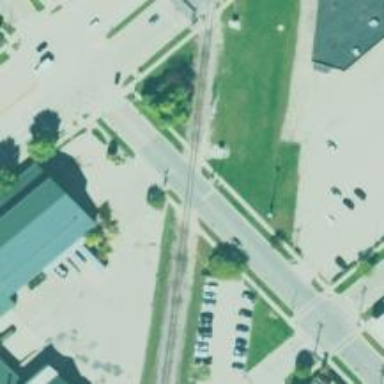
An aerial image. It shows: Railway crossing.